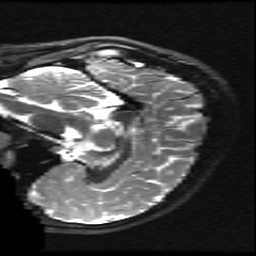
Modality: T2w
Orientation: sagittal
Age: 13
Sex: male
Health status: ill
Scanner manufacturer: ge
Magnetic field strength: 3 T
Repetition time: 7.5 s
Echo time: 0.1007 s